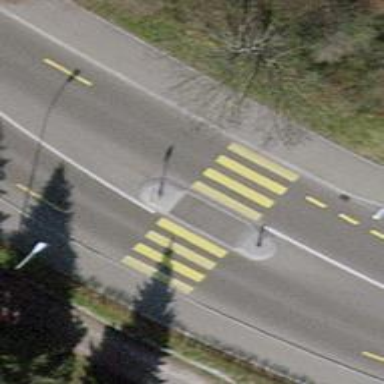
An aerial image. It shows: Primary highway with dedicated lane for cyclists.